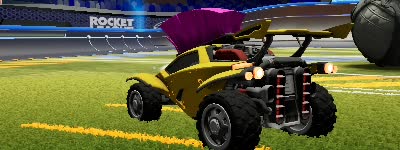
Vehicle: octane